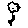
Label: flower